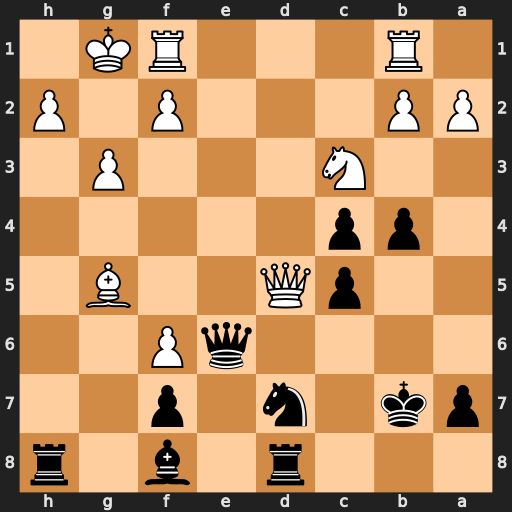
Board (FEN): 3r1b1r/pk1n1p2/4qP2/2pQ2B1/1pp5/2N3P1/PP3P1P/1R3RK1
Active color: b
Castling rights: -
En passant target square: -
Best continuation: Qxd5 Nxd5 Ne5 Ne3 Nf3+ Kg2 Nxg5